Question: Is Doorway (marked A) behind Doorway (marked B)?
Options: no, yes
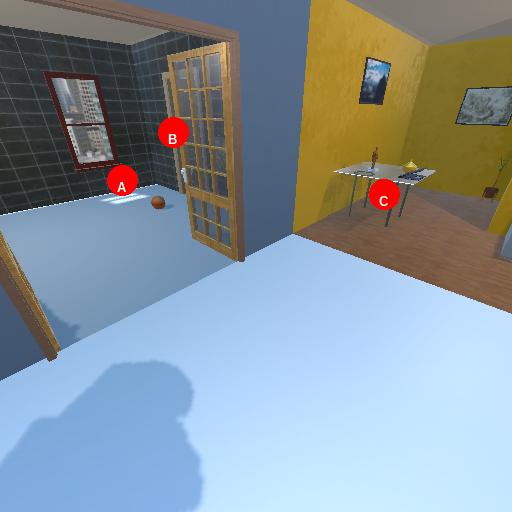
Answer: no